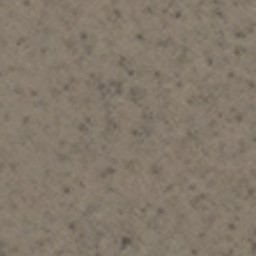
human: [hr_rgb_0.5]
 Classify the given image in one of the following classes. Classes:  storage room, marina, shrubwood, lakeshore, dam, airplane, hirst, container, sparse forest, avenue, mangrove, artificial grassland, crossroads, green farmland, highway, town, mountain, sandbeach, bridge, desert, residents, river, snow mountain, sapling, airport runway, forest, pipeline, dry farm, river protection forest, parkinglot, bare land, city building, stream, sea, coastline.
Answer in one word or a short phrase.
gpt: bare land